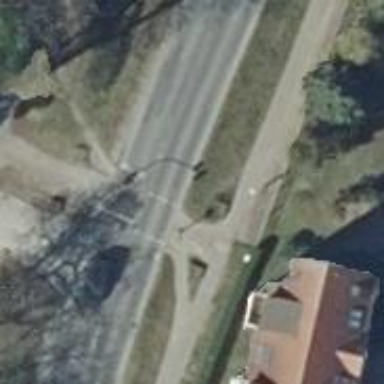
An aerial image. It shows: Crossing with traffic signals.